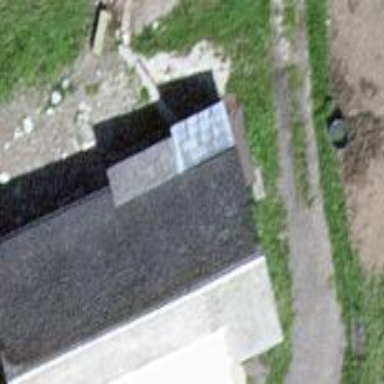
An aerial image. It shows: Farm auxiliary building.